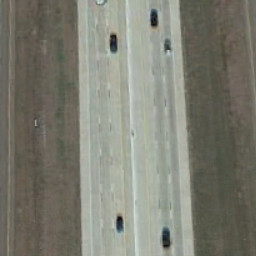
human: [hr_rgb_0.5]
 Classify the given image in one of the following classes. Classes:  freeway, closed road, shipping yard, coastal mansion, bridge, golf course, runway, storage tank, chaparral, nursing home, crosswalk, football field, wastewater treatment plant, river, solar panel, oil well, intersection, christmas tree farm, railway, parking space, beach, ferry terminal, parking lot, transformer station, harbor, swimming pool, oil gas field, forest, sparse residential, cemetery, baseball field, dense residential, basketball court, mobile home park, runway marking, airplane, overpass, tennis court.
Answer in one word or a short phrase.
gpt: freeway